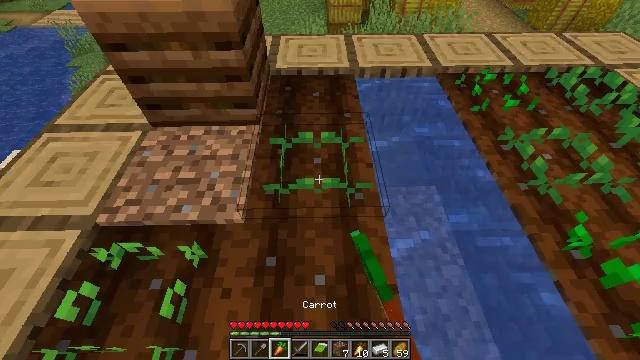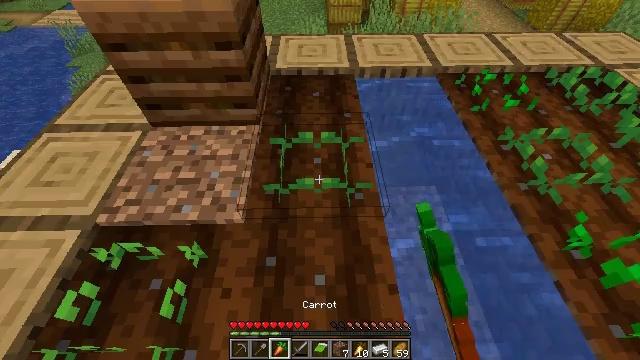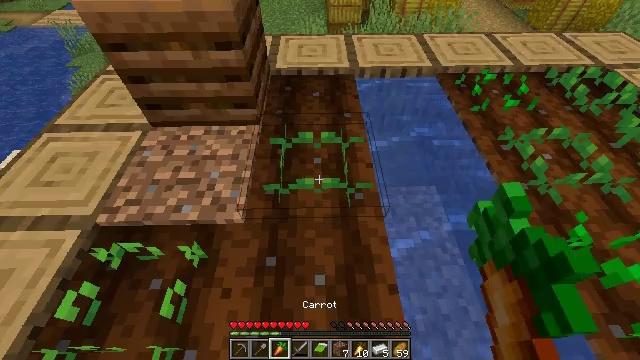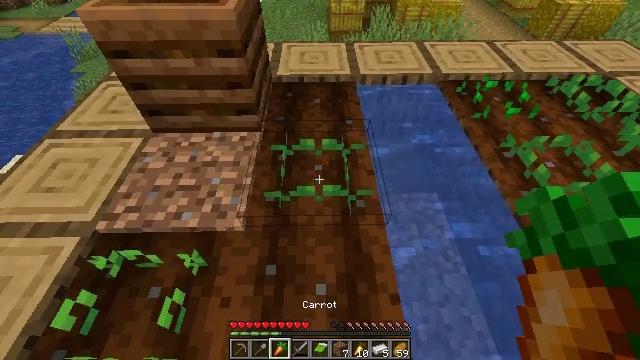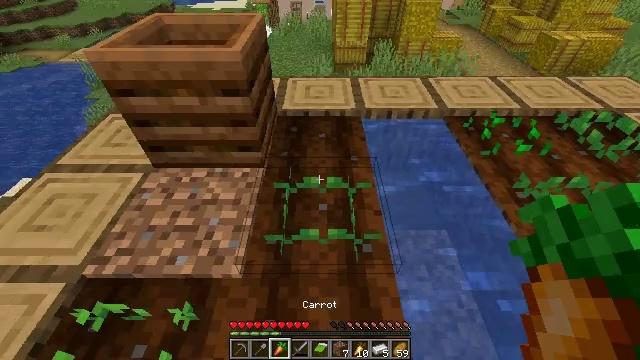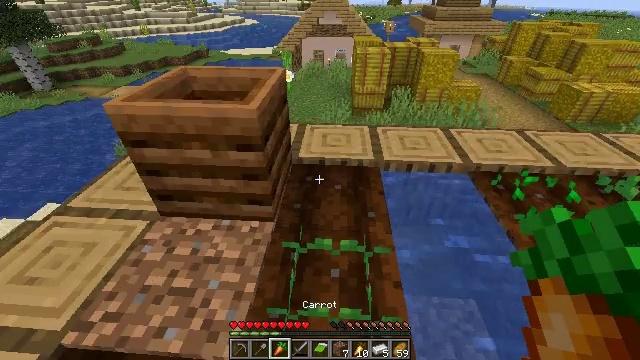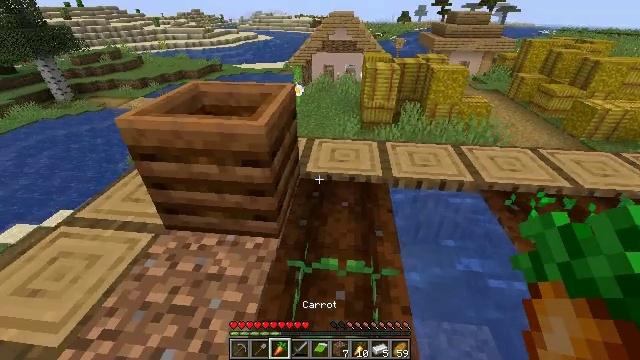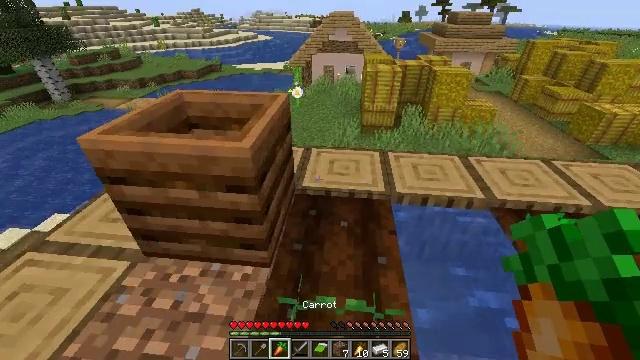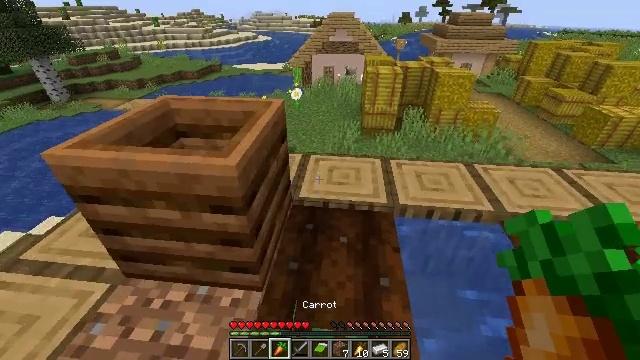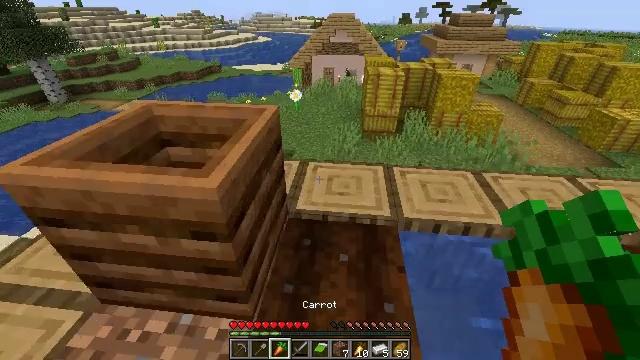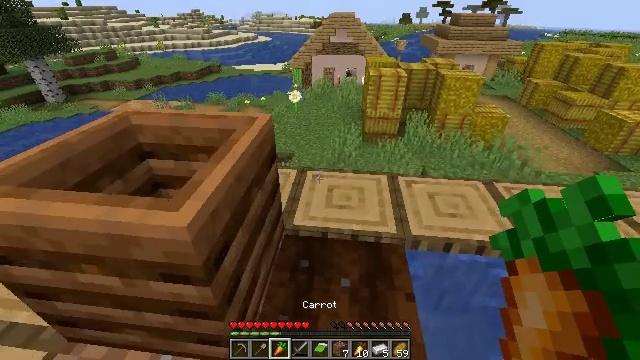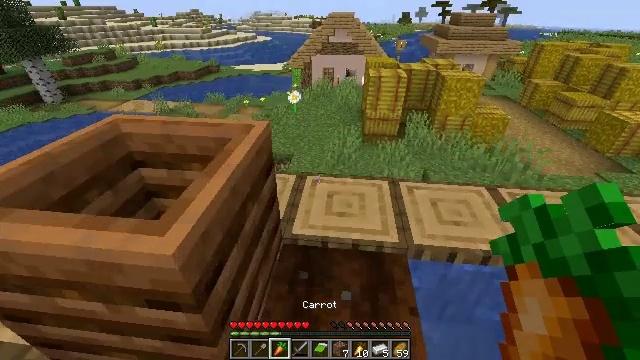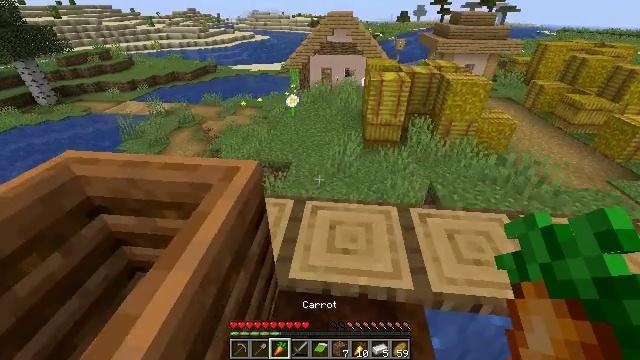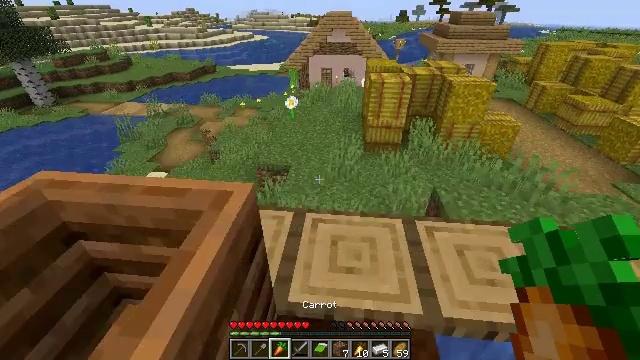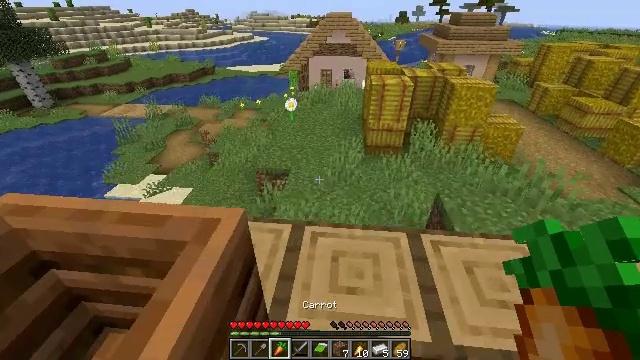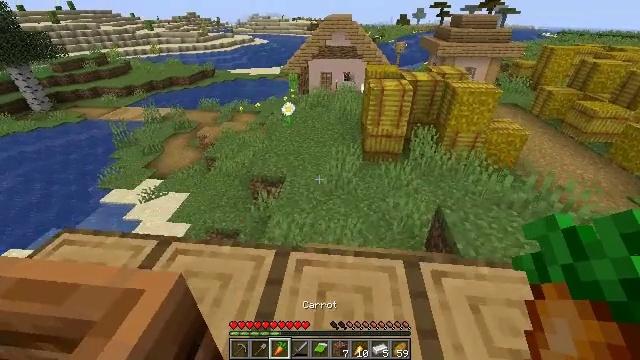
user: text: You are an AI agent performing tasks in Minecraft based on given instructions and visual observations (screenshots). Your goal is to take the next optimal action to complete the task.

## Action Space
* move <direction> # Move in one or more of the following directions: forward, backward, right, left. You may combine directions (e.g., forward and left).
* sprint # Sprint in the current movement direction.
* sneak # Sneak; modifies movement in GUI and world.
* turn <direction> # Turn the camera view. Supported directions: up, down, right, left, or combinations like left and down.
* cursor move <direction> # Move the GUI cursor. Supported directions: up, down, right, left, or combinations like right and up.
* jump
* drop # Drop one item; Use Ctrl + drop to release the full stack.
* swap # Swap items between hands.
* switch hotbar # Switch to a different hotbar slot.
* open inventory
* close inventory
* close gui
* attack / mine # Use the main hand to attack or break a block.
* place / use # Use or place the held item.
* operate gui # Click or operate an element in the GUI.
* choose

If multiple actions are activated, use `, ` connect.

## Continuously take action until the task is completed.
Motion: motion action
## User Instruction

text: Mine the stonecutter block.
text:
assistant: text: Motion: no_op
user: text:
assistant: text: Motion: no_op
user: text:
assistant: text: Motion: move forward, turn up
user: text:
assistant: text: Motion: move forward, turn left and up
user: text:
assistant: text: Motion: move forward, turn left and up
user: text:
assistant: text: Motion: move forward, turn left and up
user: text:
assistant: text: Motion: move forward
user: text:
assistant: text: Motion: move forward
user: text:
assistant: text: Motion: move forward
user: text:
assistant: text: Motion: move forward
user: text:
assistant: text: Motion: move forward
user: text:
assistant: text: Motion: move forward
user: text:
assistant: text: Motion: move forward
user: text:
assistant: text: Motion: move forward and move right
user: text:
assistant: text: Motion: move forward and move right
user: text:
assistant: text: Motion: move forward and move right, turn left
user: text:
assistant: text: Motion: move forward and move right, turn left and up
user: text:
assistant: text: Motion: move forward and move right, turn left
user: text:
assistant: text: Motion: turn left
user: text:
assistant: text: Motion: turn left
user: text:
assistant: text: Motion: turn left
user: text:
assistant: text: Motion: no_op
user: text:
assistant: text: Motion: no_op
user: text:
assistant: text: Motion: no_op
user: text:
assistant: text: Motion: no_op
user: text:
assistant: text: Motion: no_op
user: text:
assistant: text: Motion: no_op
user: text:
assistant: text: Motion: no_op
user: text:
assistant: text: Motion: move right
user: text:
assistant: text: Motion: move forward and move right